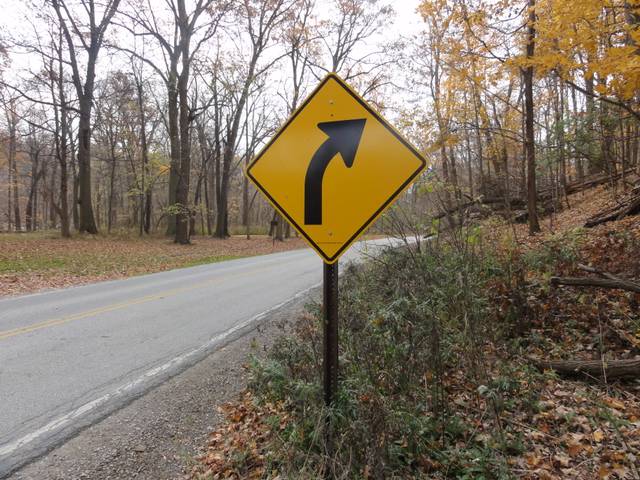
Region: United States
Coordinates: 41.471, -81.826